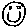
Label: smiley face